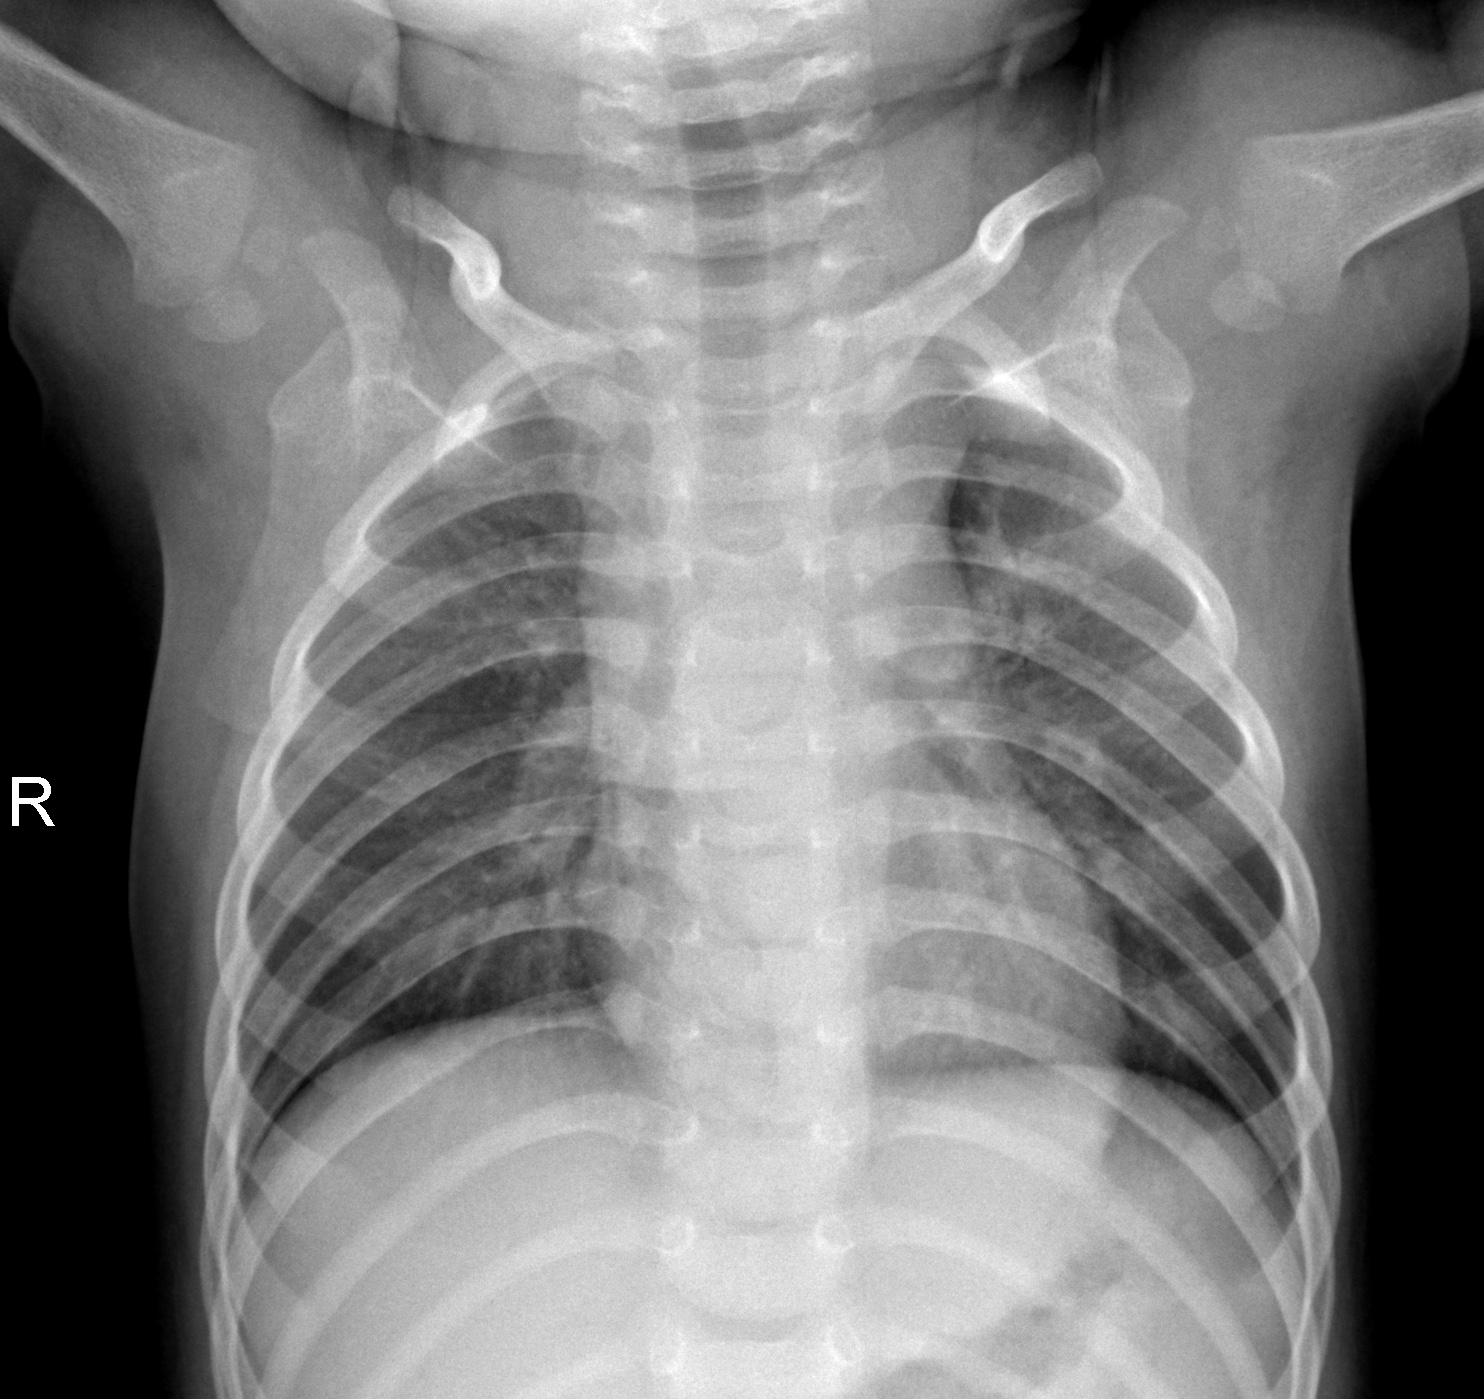
Diagnosis: NORMAL